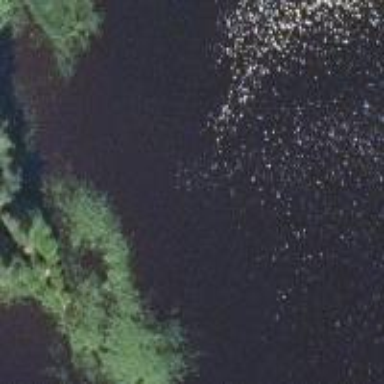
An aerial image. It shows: Wetland area dominated by reedbeds.